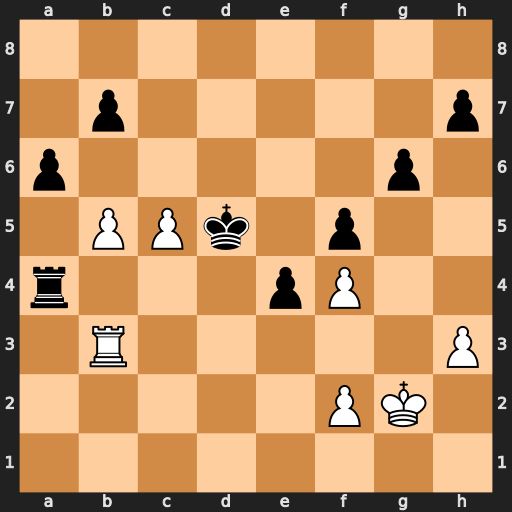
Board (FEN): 8/1p5p/p5p1/1PPk1p2/r3pP2/1R5P/5PK1/8
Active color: w
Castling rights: -
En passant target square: -
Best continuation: c6 b6 Rc3 axb5 c7